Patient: sex M, age 68
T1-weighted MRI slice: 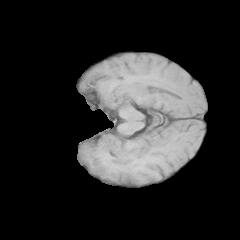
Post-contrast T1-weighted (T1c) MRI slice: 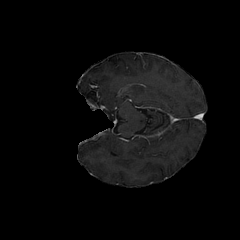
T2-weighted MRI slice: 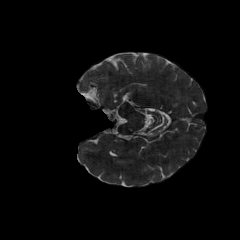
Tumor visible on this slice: no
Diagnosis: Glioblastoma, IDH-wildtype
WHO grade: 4